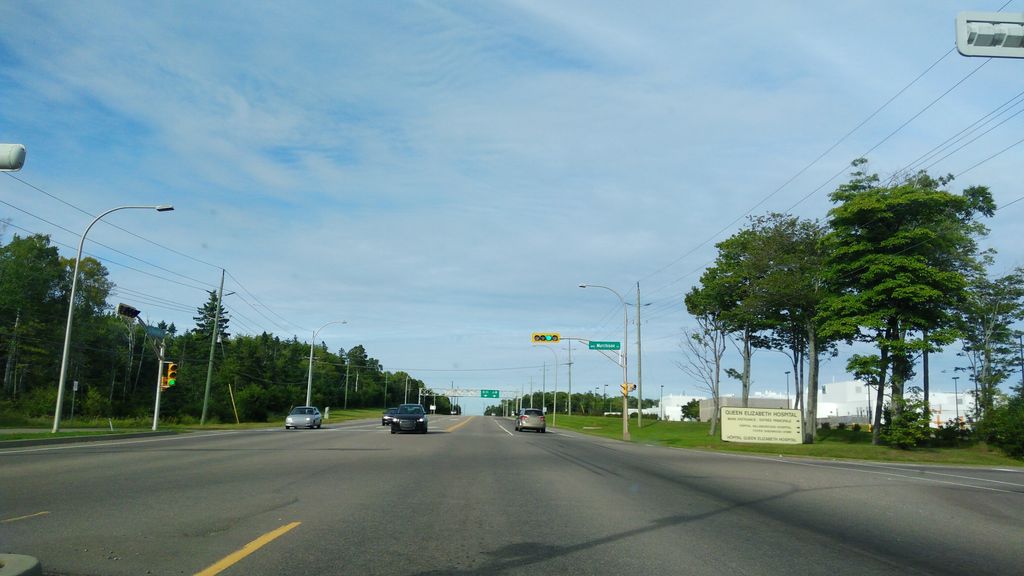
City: charlottetown